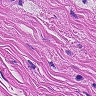
Metastatic tissue present: no